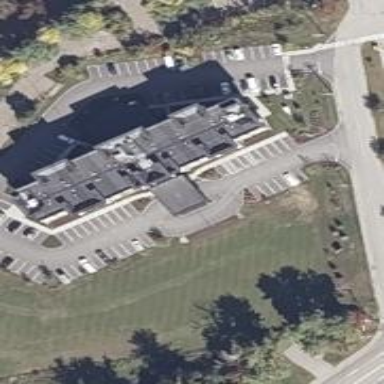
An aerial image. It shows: Hotel building.